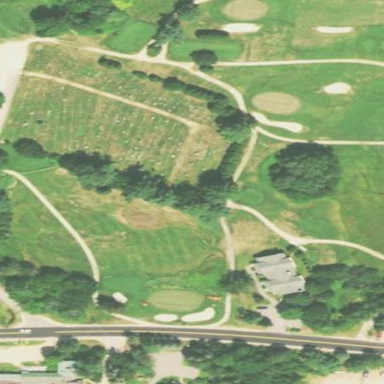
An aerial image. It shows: Cemetery.